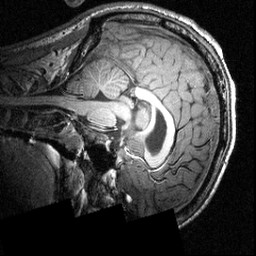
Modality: T1w
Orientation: sagittal
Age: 21
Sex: male
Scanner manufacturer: siemens
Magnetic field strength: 3.951 T
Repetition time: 1.5 s
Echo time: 0.00335 s